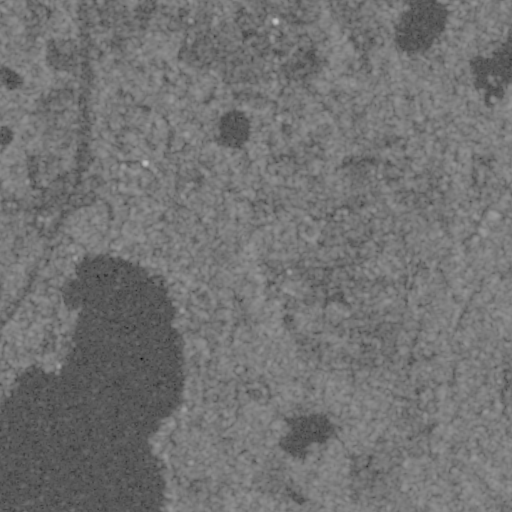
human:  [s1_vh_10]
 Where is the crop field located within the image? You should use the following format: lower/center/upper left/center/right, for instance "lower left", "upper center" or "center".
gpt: The crop field is located in the lower right of the image.
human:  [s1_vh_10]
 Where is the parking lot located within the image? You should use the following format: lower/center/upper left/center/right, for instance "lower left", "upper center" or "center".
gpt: The parking lot is located in the center left of the image.
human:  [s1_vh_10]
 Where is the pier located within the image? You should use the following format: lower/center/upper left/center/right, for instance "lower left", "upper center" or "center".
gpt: The pier is located in the lower center of the image.
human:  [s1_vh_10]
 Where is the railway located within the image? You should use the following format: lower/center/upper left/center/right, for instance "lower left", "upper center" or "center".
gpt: The railway is located in the lower left of the image.
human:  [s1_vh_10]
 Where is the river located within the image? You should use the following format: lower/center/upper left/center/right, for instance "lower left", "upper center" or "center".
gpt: The river is located in the upper of the image.
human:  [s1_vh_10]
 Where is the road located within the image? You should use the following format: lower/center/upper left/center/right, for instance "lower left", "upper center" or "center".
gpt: There is no road in the image.

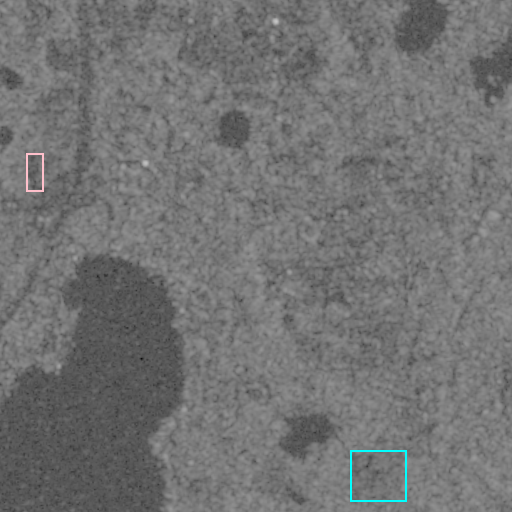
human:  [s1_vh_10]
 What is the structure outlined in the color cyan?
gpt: The structure outlined in cyan is a crop field.
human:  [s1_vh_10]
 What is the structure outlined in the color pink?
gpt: The structure outlined in pink is a park.
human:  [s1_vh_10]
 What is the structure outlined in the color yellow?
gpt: There is no yellow outline.